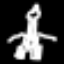
Label: The Eiffel Tower